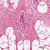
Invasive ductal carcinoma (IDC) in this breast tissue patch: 0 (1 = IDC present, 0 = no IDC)